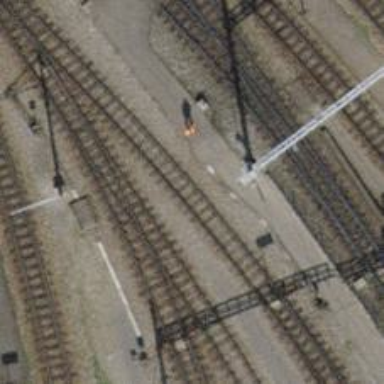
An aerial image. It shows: Narrow-gauge railway yard with electrified tracks featuring contact line.